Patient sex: F
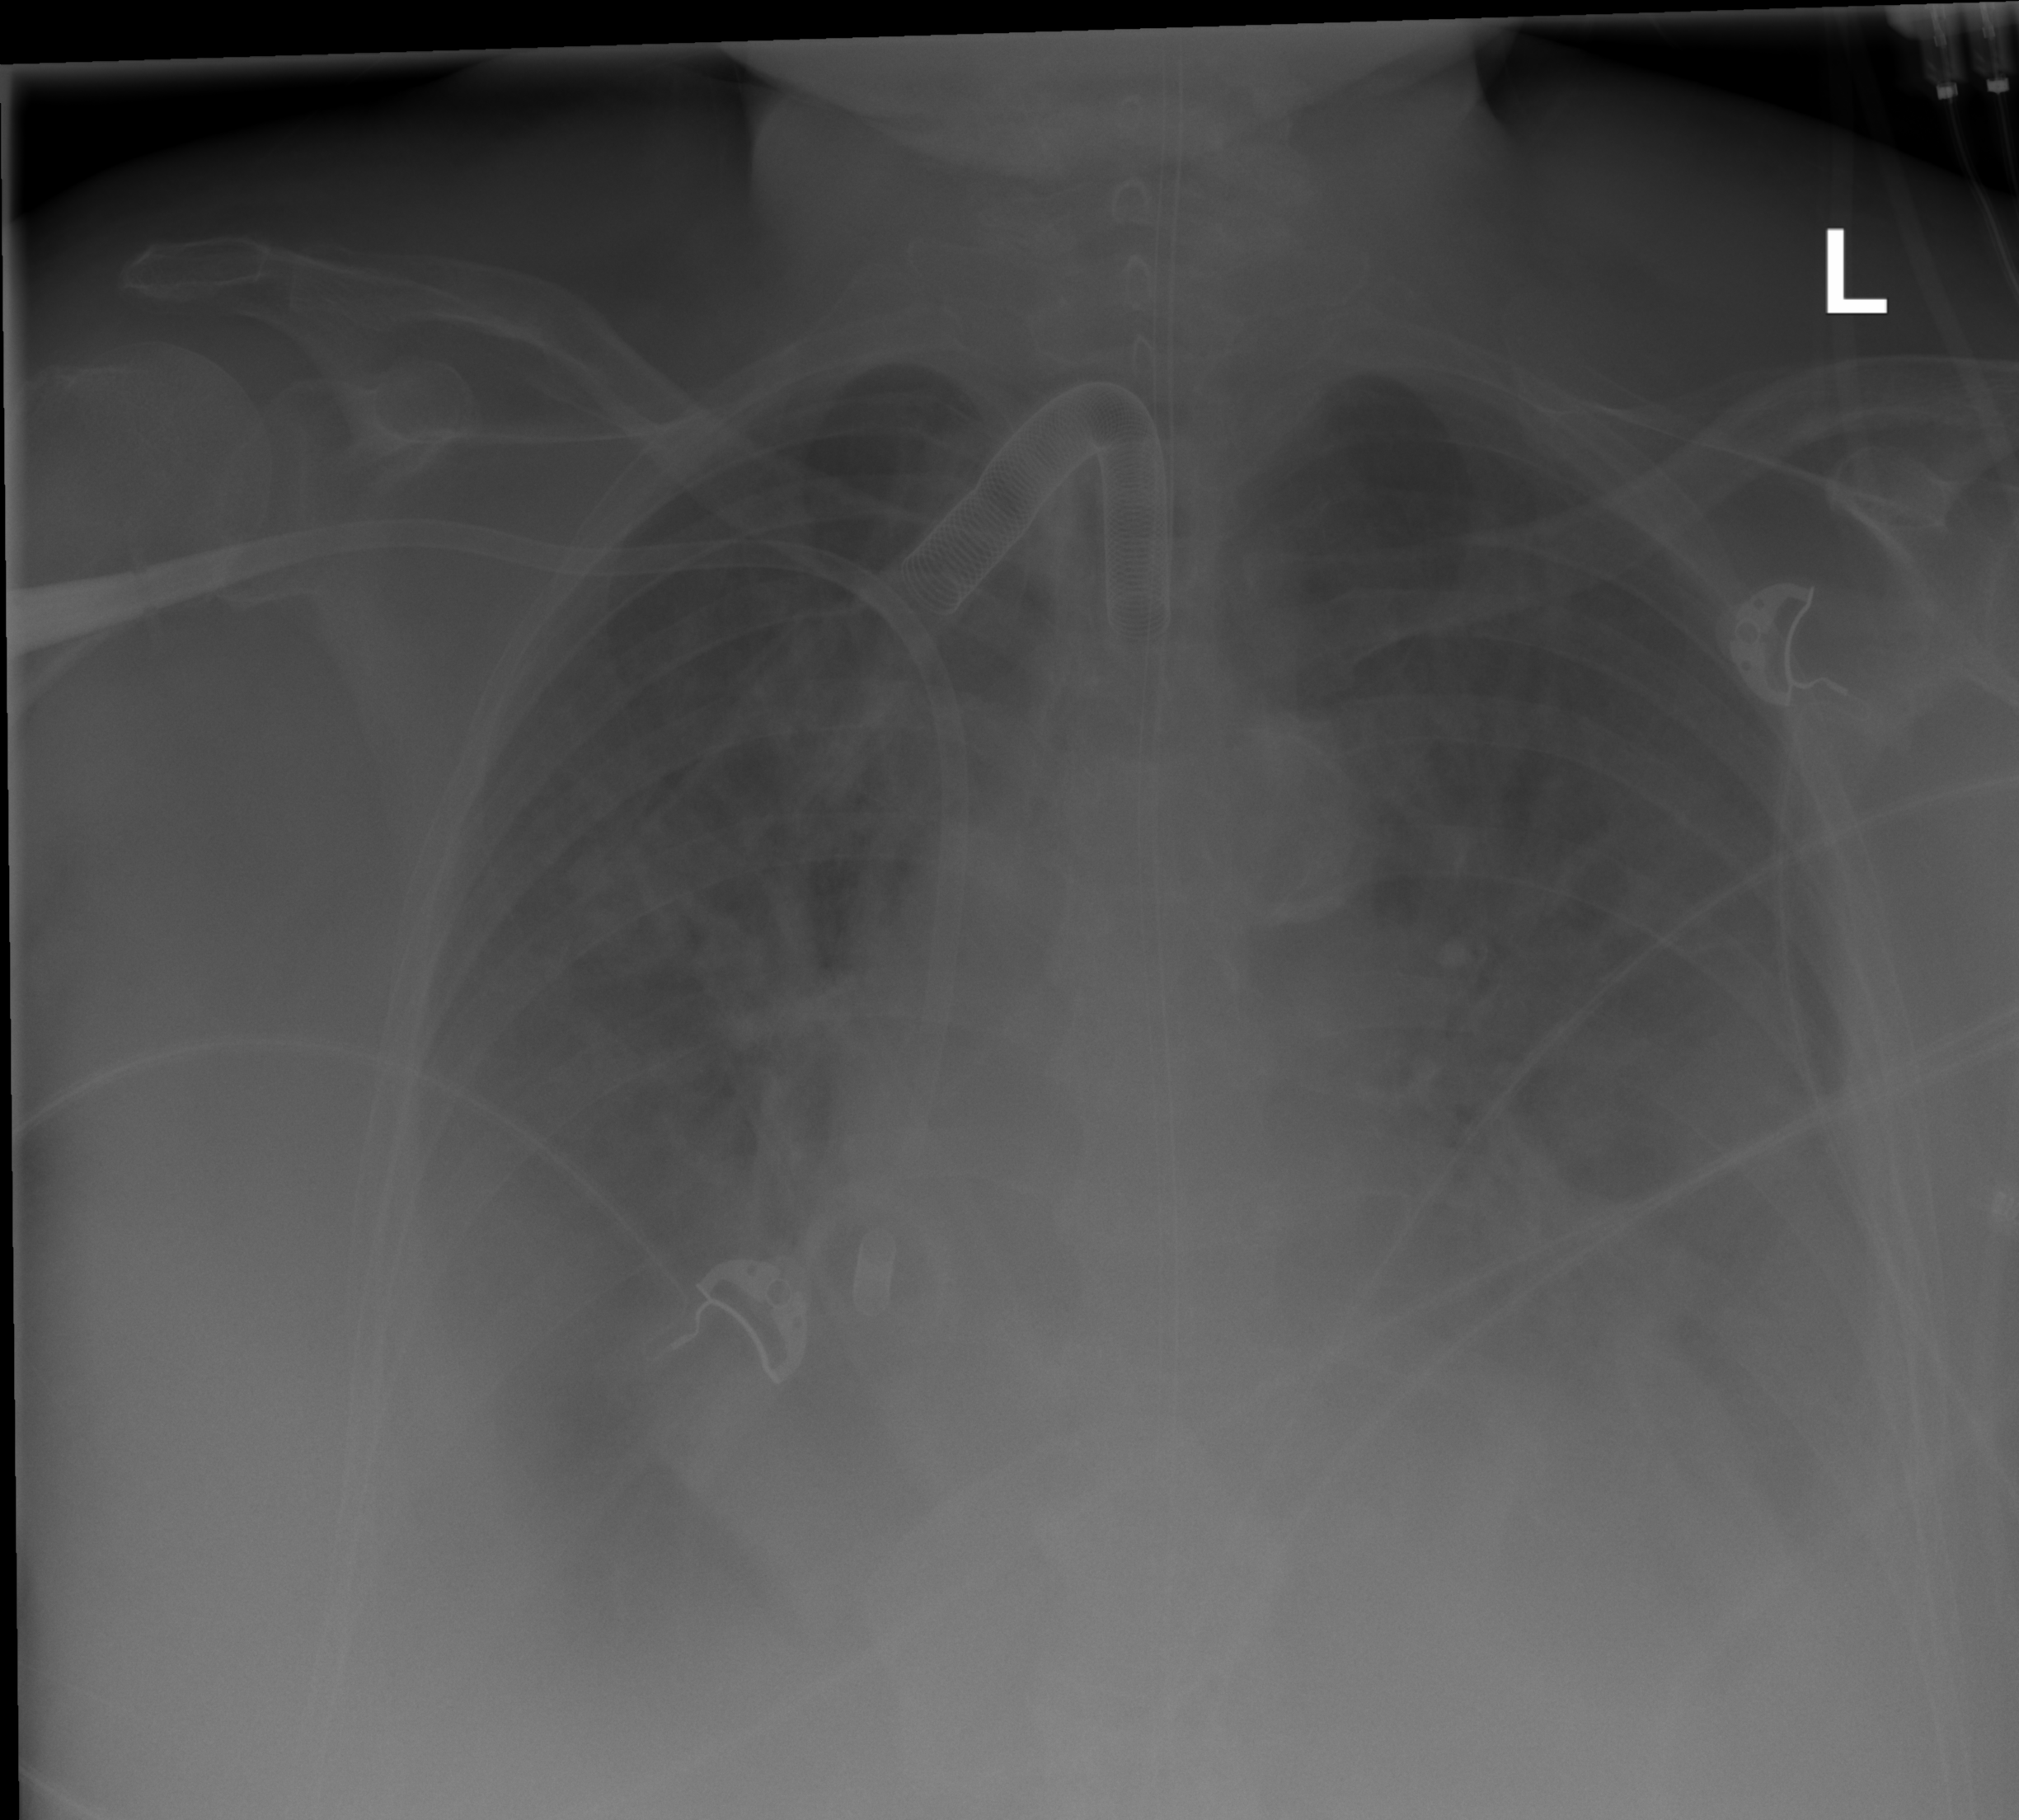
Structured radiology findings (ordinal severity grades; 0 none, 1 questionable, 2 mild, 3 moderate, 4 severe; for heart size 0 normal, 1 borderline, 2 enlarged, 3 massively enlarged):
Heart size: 2
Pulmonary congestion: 2
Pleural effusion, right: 2
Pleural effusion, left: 2
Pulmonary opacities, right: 1
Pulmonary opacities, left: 0
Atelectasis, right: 2
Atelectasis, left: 2